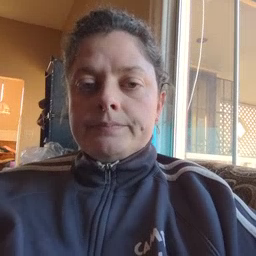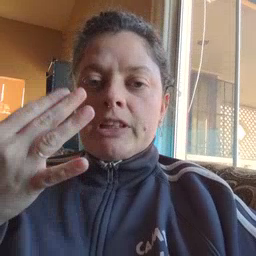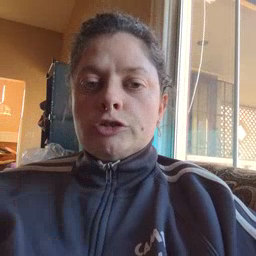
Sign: finger